Question: I am having an issue in WordPress. I've embedded a .swf as an object, but in IE 8 it shows really small. I've attached a screenshot of the IE issue. It's that really small picture on the left. To see a working version, check out the <URL> on another browser.
I would love to disregard this issue, but unfortunately our company runs on IE so I need to fix this.
This is all created in WordPress. The .swf is hosted externally. Here is the code:
'''
<object width="680px" height="300px">
<param name="movie" value="http://www.pplweb.com/ppl-generation/~/media/PPLWeb/Generation/Media/PPL%20Susquehanna/nuclear.swf">
<embed src="http://www.pplweb.com/ppl-generation/~/media/PPLWeb/Generation/Media/PPL%20Susquehanna/nuclear.swf" width="100" height="100">
</embed>
</object>
'''

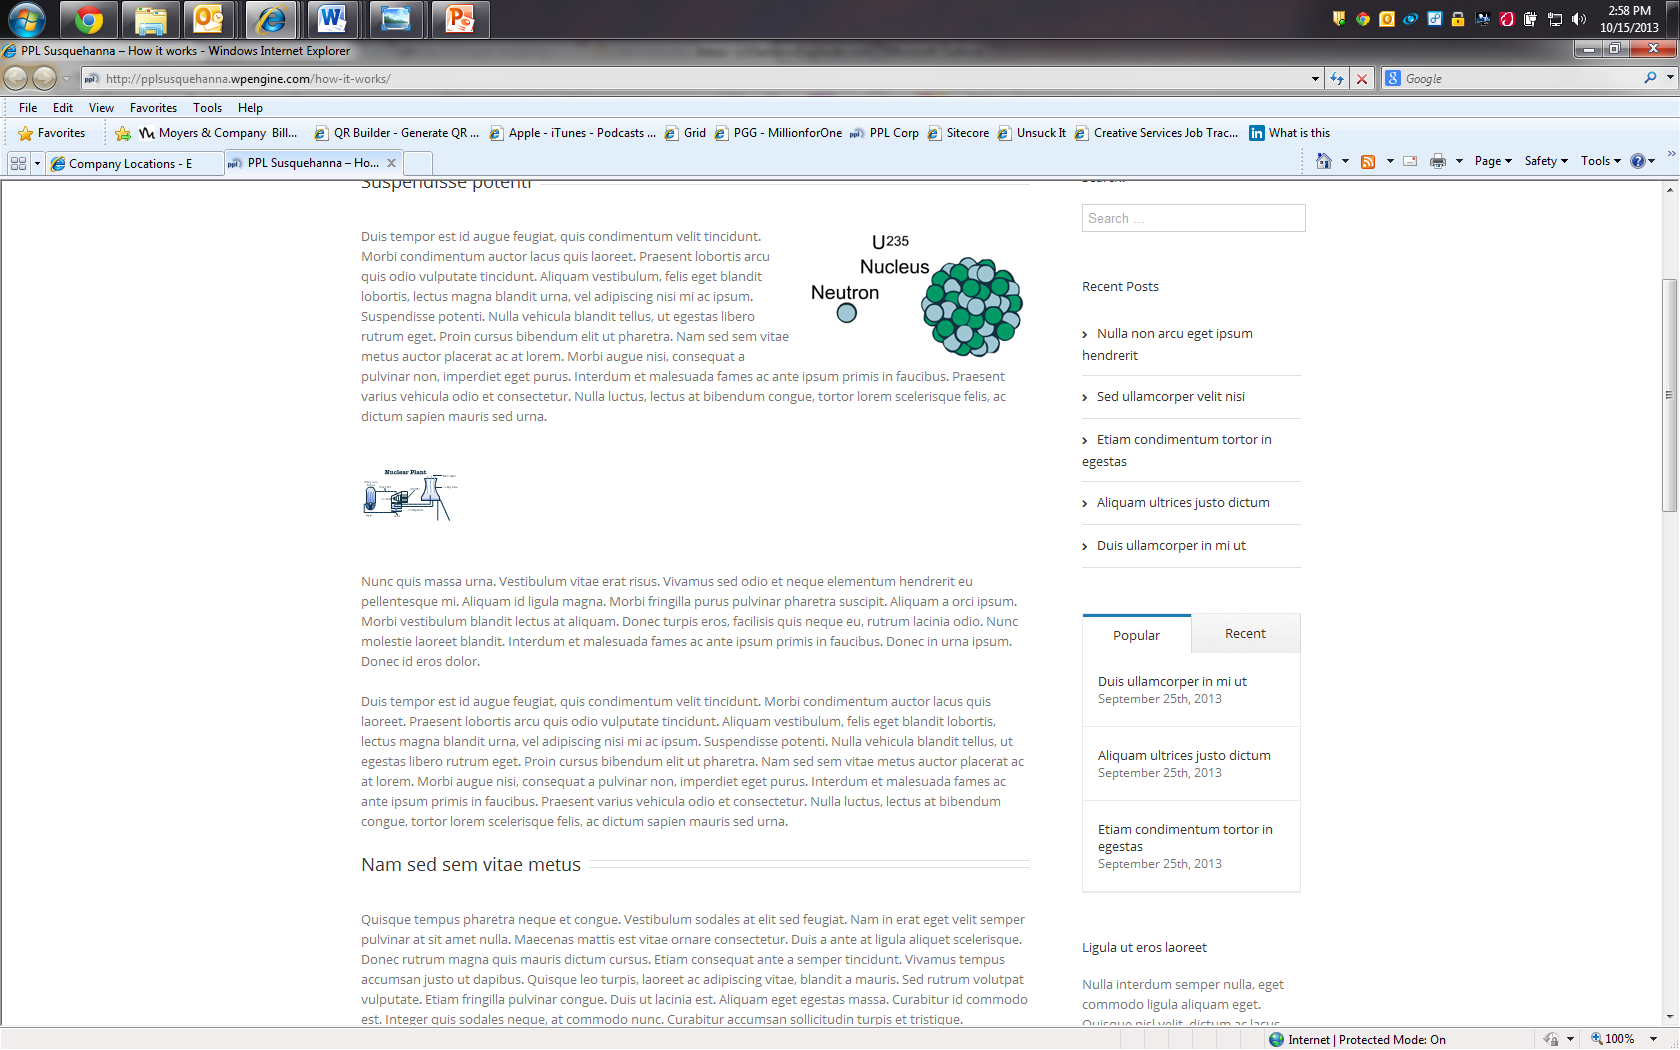
Answer: Embed it using <URL>;', and then use the script embedding accordingly.
Or you can use a plugin: <URL>.